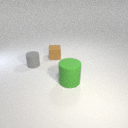
small brown rubber cube behind large green rubber cylinder